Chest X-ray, PA view. Patient: 11 years old, sex F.
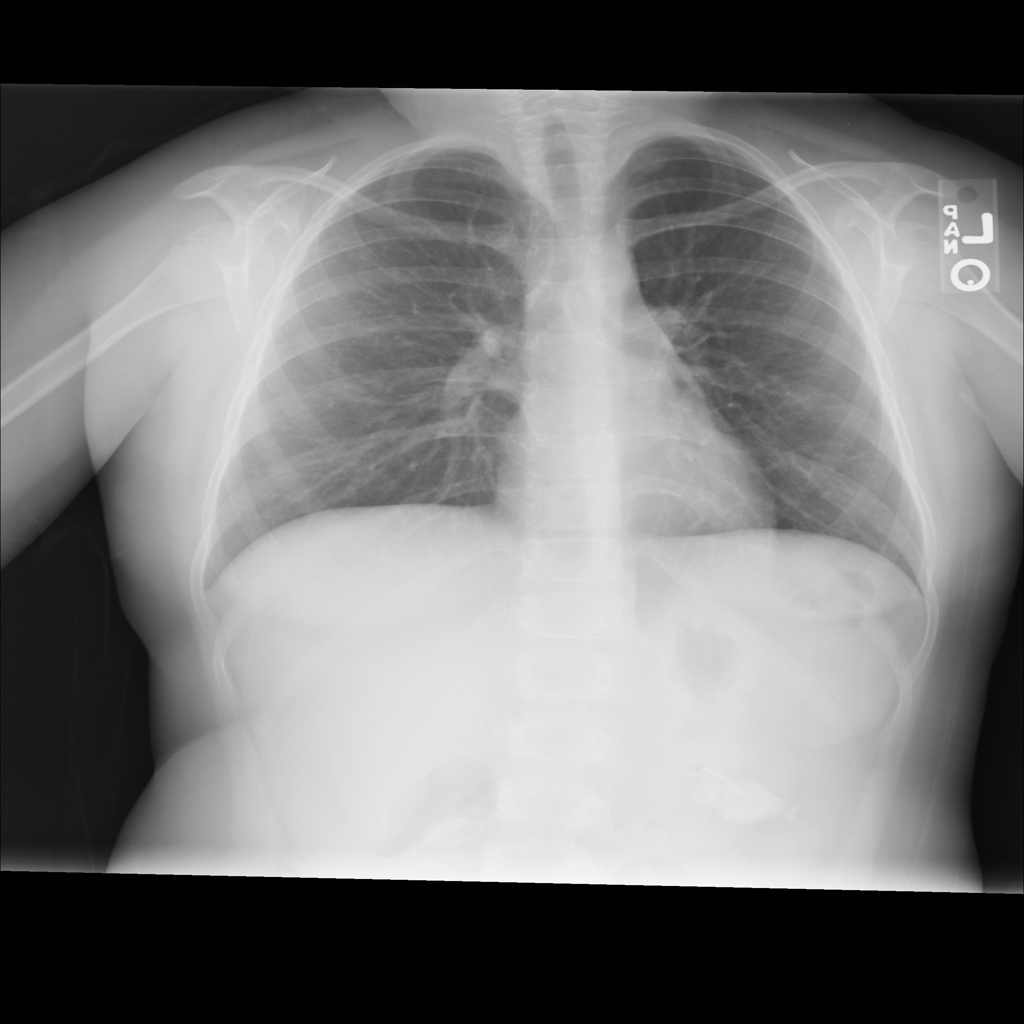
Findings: No Finding